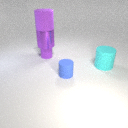
small blue rubber cylinder to the right of small purple rubber cylinder